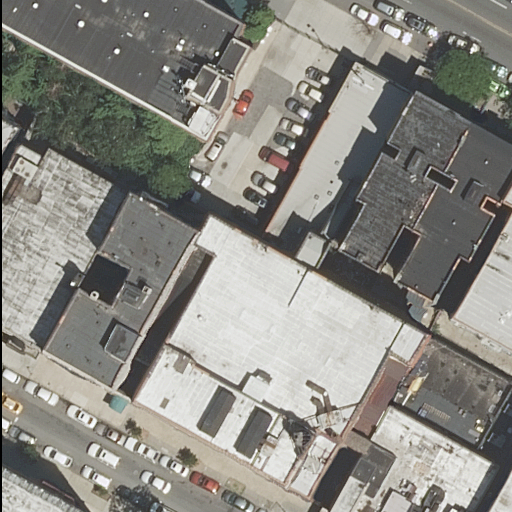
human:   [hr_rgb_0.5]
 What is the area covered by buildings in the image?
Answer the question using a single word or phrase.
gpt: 5694m2

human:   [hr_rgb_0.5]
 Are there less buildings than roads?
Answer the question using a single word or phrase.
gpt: no

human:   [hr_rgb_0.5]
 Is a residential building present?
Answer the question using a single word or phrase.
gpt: yes

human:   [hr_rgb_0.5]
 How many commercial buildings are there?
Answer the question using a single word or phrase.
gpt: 0

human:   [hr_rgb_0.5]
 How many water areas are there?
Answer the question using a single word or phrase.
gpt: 0

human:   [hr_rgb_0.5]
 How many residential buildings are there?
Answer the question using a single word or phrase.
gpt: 11

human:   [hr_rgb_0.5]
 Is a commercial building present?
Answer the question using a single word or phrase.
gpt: no

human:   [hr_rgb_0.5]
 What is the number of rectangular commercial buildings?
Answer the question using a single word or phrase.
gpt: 0

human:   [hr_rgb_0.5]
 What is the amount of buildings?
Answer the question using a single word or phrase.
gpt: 11

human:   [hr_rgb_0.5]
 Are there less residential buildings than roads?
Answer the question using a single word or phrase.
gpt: no

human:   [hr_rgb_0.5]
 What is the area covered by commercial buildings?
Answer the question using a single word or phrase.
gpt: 0m2

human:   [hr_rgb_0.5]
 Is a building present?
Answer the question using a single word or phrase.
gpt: yes

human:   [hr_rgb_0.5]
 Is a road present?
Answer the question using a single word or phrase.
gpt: yes

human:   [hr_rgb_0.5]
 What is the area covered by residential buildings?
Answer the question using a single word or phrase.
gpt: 5694m2

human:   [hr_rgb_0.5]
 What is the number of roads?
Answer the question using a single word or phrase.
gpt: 3

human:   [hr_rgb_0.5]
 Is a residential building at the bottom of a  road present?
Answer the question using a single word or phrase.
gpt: yes

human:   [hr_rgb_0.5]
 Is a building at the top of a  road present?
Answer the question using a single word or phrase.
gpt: yes

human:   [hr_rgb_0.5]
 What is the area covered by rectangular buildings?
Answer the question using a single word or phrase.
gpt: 276m2

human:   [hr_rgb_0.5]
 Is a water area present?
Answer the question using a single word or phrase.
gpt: no

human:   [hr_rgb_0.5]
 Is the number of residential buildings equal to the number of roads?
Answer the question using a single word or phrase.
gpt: no

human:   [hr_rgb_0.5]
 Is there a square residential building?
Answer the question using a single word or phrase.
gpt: no

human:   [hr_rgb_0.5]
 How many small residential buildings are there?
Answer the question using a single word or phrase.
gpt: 4

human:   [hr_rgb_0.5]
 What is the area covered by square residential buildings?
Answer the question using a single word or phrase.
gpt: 0m2

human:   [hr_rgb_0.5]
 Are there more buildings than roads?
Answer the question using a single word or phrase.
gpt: yes

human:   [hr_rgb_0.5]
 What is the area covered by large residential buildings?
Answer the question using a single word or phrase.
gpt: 4158m2

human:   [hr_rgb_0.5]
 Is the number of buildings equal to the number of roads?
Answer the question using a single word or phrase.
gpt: no

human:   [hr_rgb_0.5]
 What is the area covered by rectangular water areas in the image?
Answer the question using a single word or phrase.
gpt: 0m2

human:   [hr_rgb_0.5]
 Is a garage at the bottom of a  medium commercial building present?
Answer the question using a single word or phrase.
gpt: no

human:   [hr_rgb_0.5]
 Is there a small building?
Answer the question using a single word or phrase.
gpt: yes

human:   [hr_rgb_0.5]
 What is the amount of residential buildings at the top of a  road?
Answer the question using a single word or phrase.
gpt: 8

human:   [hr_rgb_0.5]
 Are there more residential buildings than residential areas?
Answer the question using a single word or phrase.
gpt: yes

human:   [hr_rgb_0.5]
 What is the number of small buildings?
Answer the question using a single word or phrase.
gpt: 4

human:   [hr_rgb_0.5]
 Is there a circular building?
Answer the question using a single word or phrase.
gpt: no

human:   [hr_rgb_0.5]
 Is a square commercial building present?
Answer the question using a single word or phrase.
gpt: no

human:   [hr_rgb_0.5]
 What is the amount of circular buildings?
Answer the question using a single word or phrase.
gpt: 0

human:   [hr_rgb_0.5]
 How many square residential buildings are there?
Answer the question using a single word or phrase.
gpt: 0

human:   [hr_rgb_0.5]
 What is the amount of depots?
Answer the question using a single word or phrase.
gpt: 0

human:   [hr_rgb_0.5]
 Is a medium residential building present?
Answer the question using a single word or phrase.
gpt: yes

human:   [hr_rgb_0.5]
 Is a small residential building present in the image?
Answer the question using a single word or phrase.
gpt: yes

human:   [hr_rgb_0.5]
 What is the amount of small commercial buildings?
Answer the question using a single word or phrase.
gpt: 0

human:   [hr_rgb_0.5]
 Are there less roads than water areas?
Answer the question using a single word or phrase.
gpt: no

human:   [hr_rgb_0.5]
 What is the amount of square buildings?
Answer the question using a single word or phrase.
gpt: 0

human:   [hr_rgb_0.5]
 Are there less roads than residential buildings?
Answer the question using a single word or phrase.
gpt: yes

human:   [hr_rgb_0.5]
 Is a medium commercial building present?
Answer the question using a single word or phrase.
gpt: no

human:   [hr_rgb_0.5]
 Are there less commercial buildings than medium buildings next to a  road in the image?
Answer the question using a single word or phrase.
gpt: yes

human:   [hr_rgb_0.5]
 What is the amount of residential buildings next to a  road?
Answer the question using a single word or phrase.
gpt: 11

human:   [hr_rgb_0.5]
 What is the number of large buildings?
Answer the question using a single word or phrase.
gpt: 3

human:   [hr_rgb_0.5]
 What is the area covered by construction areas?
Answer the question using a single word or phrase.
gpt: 0m2

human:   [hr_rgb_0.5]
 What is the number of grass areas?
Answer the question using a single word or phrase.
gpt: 0

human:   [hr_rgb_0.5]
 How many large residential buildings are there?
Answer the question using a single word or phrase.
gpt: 3

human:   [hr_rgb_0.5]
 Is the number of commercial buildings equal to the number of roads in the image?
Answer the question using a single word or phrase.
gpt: no

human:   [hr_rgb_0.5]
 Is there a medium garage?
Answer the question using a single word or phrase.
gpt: no

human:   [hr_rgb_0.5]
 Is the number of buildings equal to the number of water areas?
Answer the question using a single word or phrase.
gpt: no

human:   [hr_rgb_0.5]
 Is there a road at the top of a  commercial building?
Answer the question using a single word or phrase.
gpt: no

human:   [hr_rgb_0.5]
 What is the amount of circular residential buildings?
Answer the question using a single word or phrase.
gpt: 0

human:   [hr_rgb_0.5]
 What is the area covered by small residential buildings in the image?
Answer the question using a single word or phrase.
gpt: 128m2

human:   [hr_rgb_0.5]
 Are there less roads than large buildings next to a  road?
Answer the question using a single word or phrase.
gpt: no

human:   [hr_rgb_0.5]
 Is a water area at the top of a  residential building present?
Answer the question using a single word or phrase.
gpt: no

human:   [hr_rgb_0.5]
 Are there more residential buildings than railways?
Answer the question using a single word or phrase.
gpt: yes

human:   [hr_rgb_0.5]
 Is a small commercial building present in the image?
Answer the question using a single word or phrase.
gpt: no

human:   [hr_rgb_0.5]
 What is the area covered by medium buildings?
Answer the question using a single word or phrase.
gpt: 1407m2

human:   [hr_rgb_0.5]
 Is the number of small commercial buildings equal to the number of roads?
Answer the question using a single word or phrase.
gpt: no

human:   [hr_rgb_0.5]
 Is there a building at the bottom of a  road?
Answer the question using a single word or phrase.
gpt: yes

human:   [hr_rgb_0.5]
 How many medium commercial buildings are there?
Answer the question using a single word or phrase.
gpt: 0